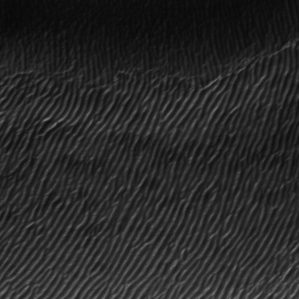
Label: frost